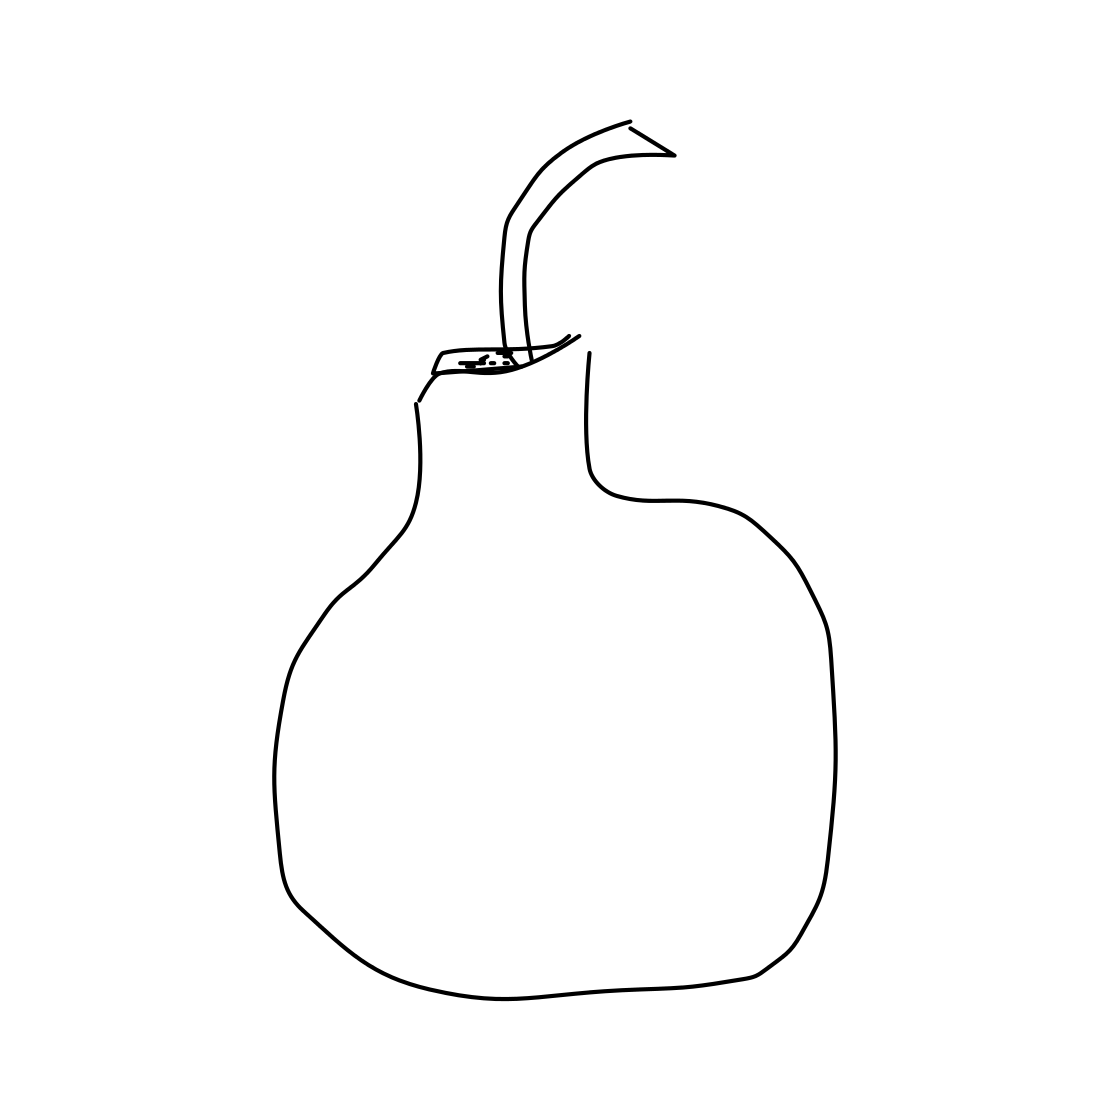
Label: pear